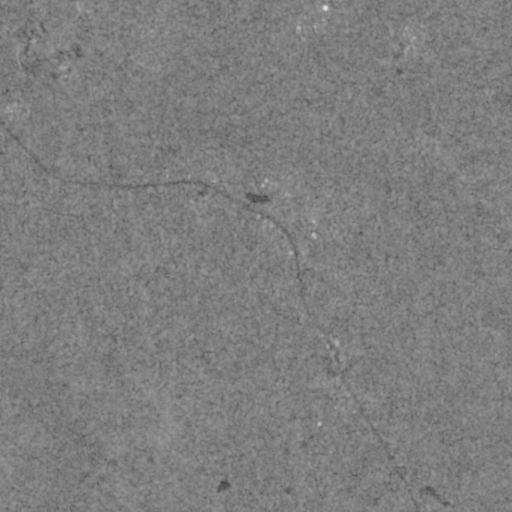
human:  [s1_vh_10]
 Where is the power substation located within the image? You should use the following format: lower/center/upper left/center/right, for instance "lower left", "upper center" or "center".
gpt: The power substation is located in the lower right of the image.
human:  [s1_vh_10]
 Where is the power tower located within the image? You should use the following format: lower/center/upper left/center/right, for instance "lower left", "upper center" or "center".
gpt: The power tower is located in the lower left of the image.
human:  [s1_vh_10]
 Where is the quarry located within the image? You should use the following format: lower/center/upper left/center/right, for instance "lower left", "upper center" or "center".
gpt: The quarry is located in the upper left of the image.
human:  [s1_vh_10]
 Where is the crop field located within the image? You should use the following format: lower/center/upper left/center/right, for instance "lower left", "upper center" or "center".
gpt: There is no crop field in the image.

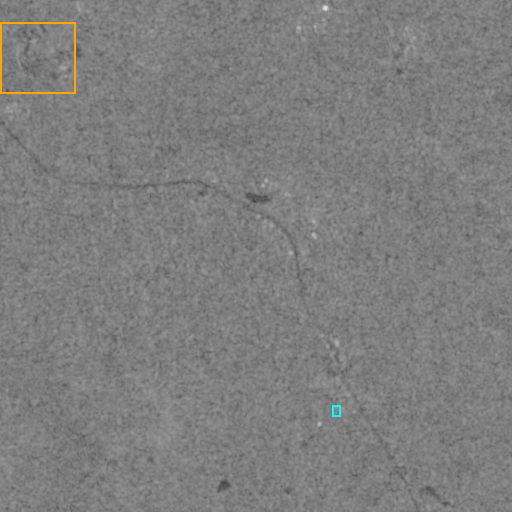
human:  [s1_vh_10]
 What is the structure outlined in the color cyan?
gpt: The structure outlined in cyan is a power substation.
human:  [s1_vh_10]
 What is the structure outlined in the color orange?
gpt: The structure outlined in orange is a quarry.
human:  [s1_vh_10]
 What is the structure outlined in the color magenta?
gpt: There is no magenta outline.